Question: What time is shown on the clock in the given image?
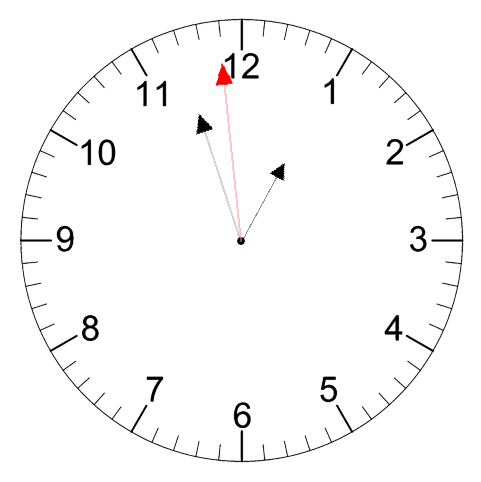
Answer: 12:56:59